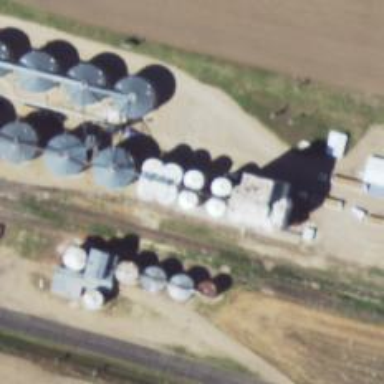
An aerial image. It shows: Silo.